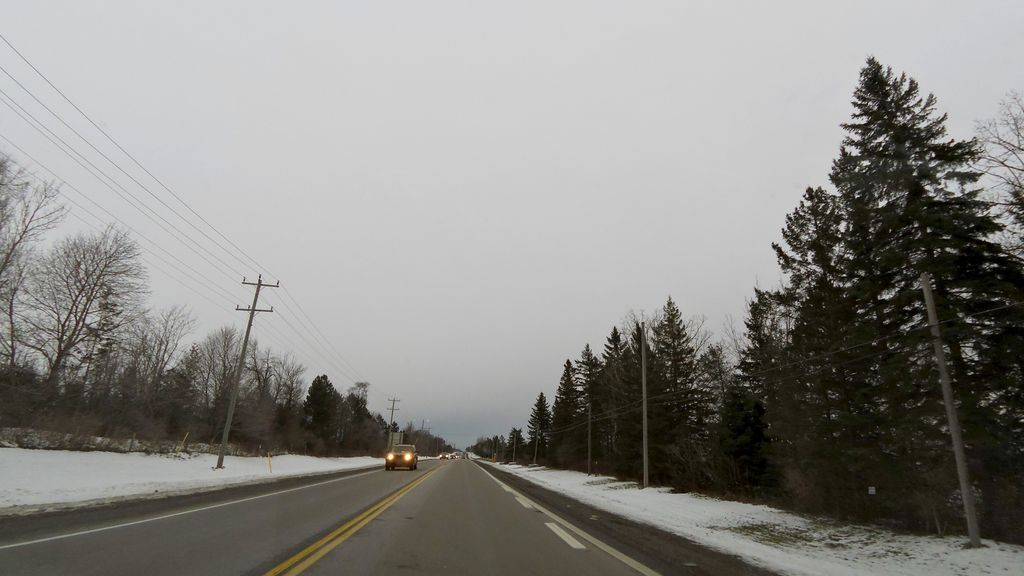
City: hamilton